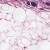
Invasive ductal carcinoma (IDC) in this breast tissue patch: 0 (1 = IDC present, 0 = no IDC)